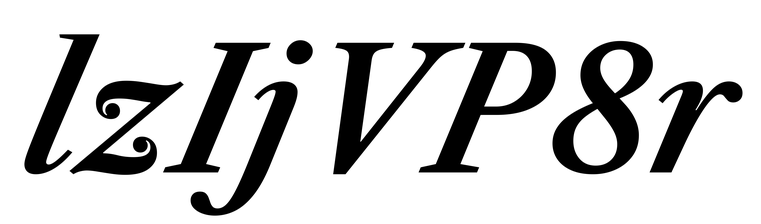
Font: LibreCaslonText-Italic_SemiBold_Italic